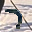
Label: 7